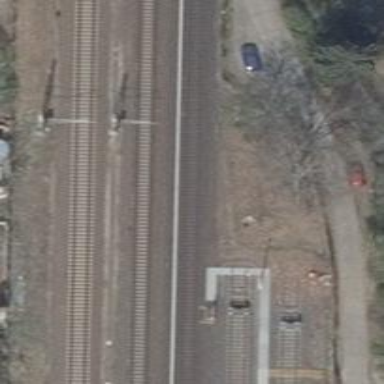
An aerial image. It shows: Milestone along the railway with catenary mast.